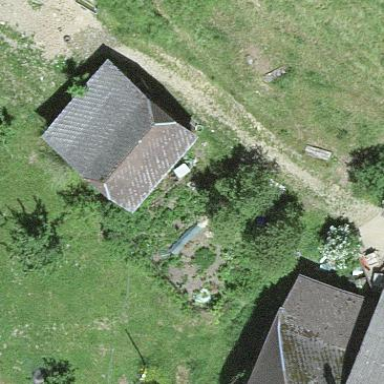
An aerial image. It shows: Barn.